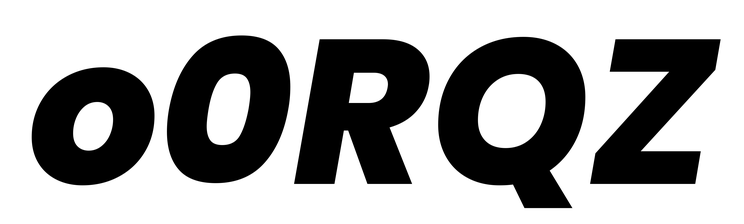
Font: Poppins-ExtraBoldItalic